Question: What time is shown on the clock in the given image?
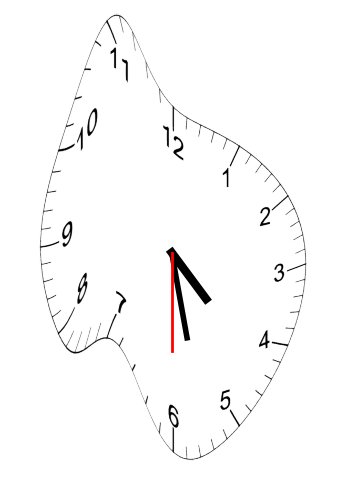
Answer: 04:27:30